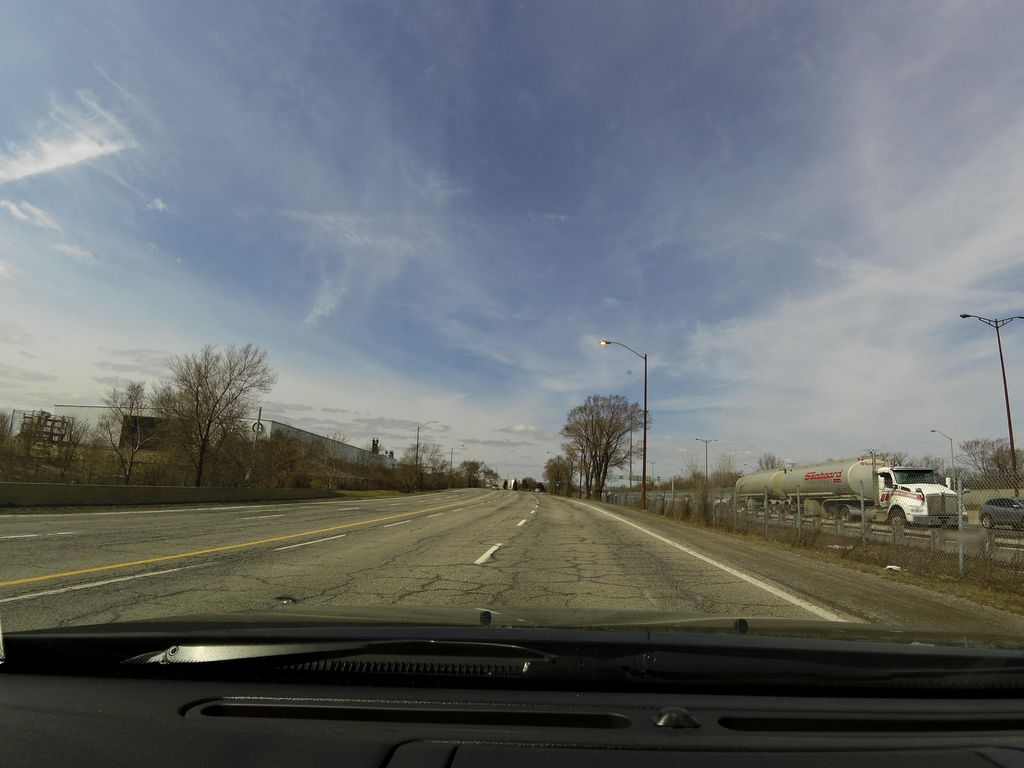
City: hamilton